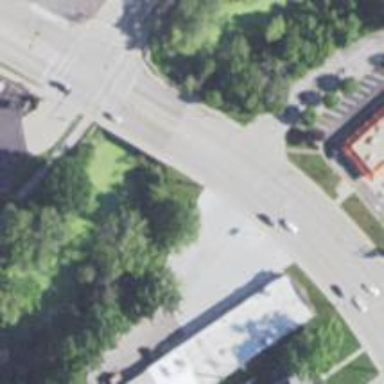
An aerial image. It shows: Crossing road.